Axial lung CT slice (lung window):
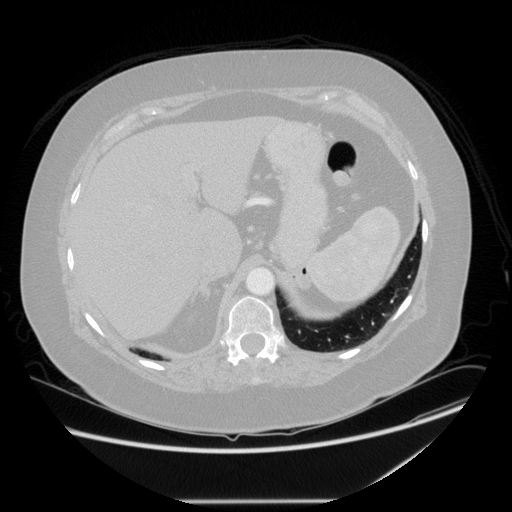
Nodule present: no